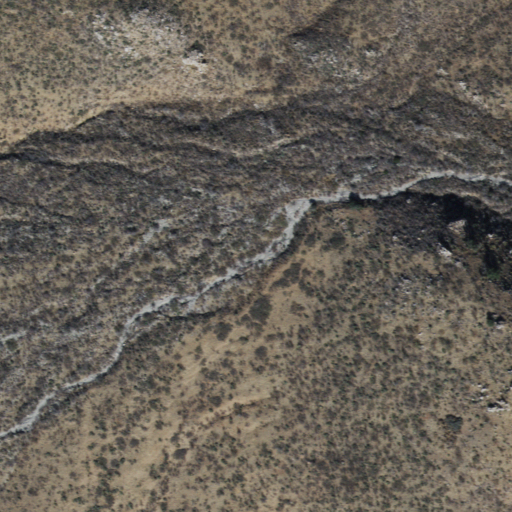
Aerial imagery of valley in Arizona named Boulder Canyon containing only shrub